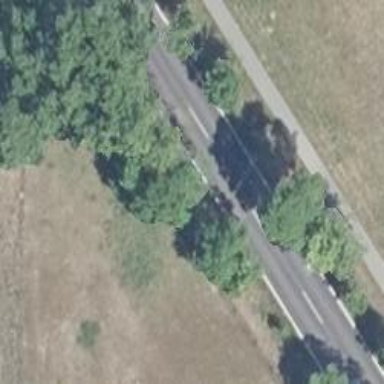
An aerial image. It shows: Secondary link road with asphalt surface.